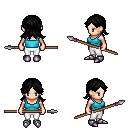
a pixel art fantasy rpg character, female body template, human, light skin, teal pirate shirt, white pants, black loose hair, metal boots, spear, four views (front, back, left, right), 2x2 character sprite sheet, small pixel art, hard edges, no anti-aliasing